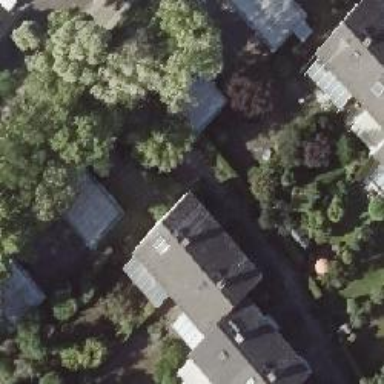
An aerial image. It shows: Gabled roof house.